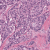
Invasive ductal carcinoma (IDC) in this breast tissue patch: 1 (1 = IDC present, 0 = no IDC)